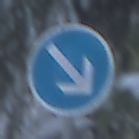
Verkehrszeichen: VorgeschriebeneVorbeifahrtRechts
Umgebung: Outdoor, Nature
Tageszeit: MorningAfternoon
Wetter: Clear
Licht: Natural
Jahreszeit: Winter
Kontrast: LowContrast